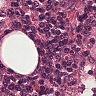
Metastatic tissue present: no